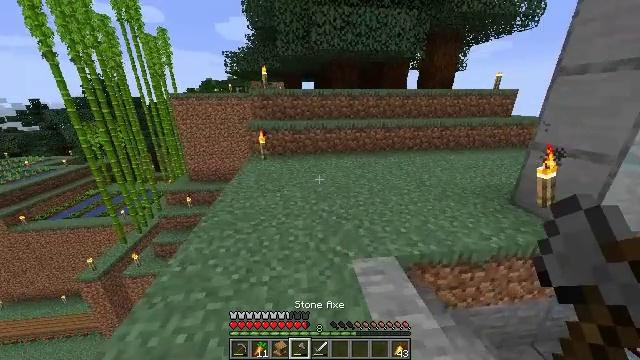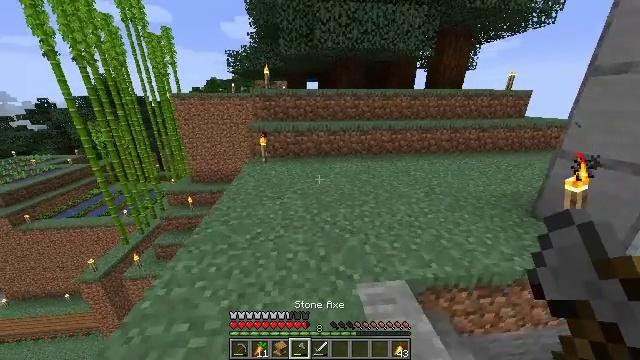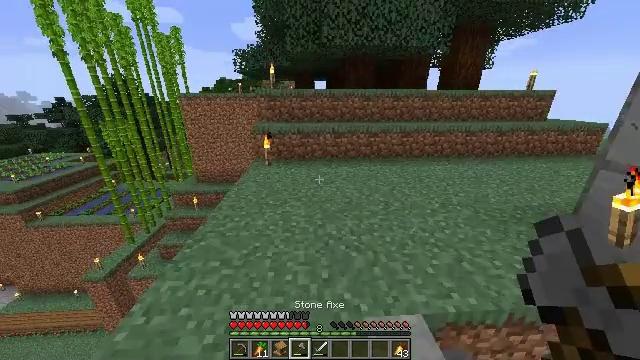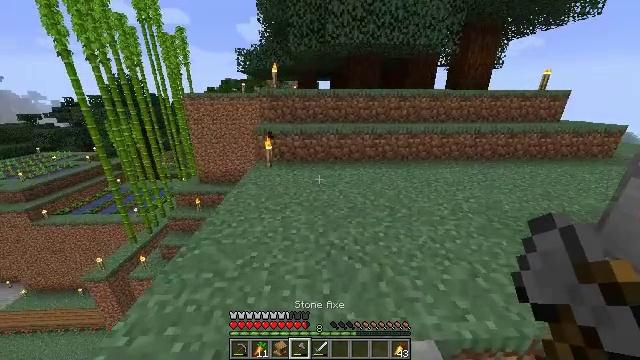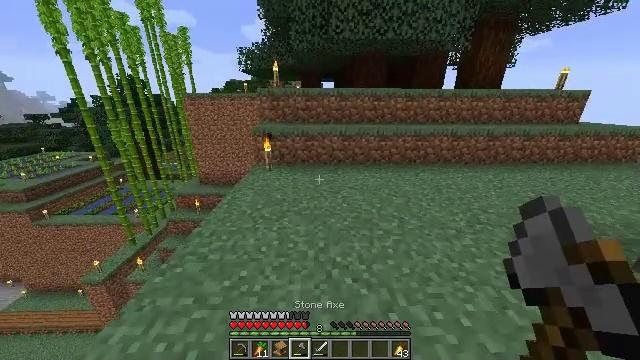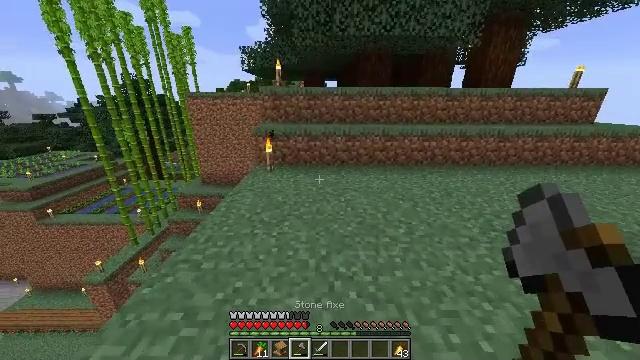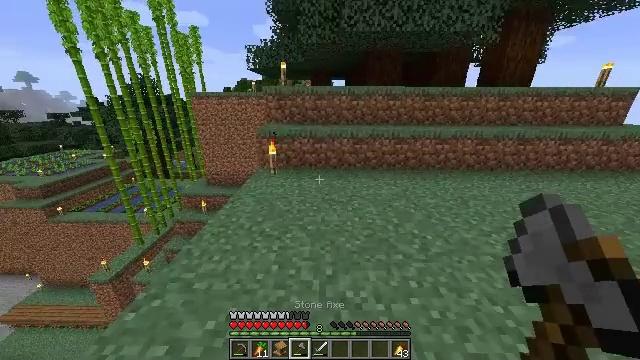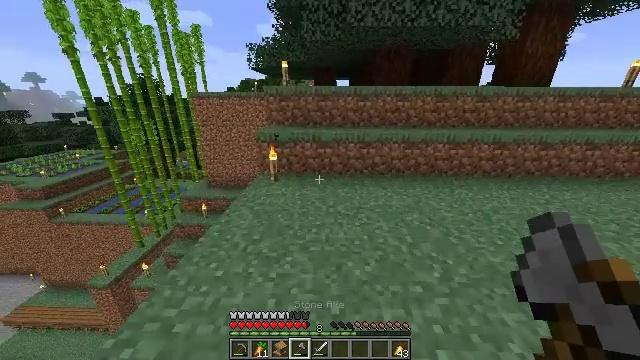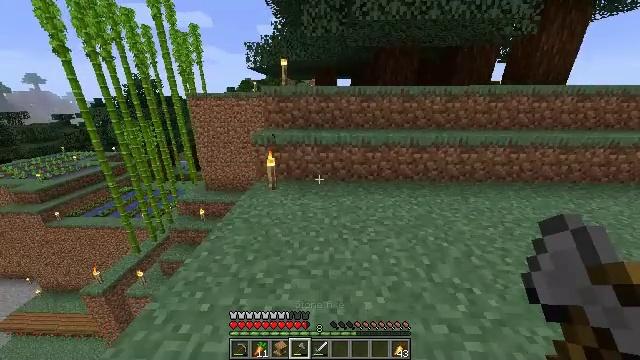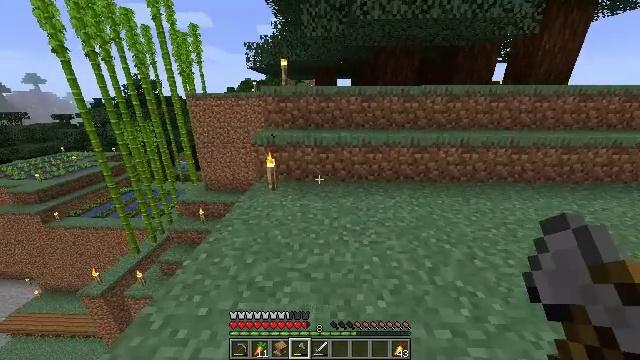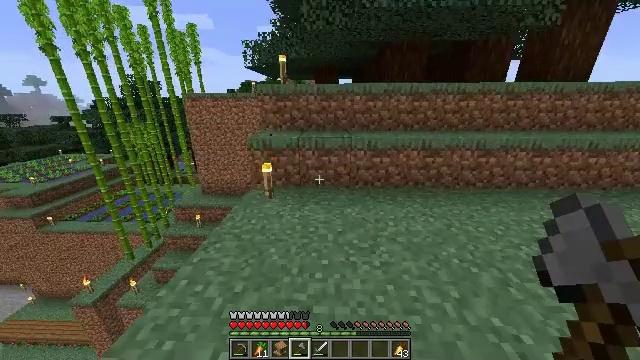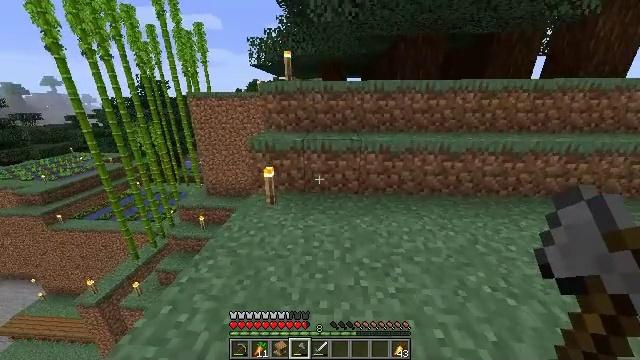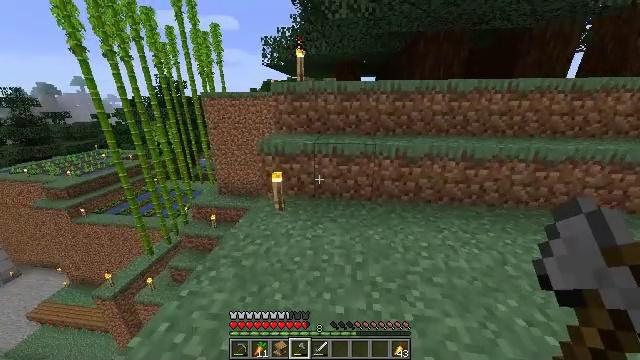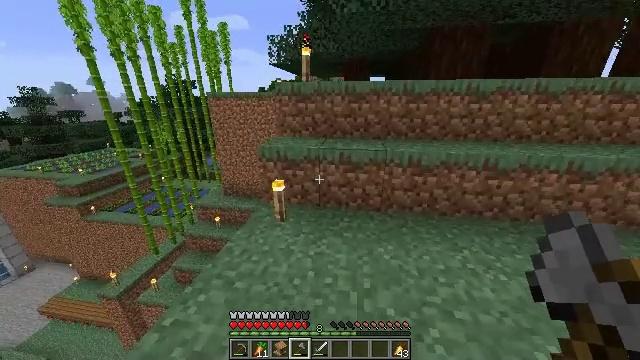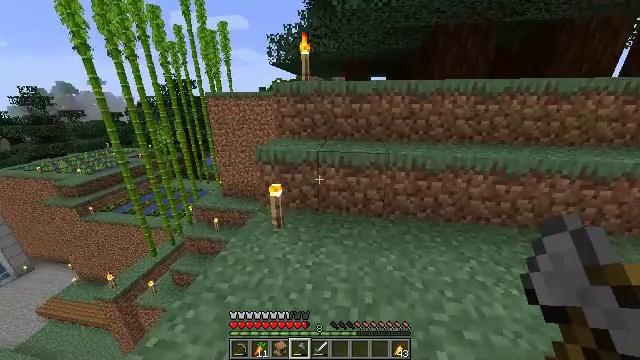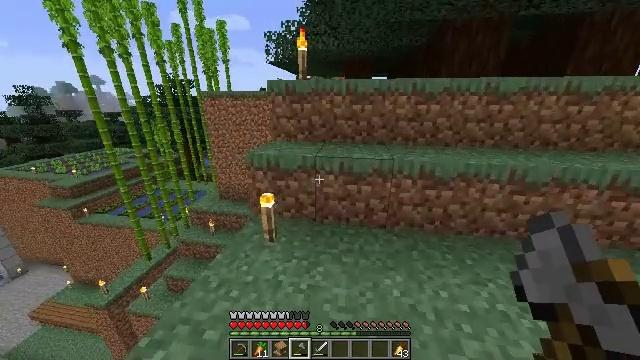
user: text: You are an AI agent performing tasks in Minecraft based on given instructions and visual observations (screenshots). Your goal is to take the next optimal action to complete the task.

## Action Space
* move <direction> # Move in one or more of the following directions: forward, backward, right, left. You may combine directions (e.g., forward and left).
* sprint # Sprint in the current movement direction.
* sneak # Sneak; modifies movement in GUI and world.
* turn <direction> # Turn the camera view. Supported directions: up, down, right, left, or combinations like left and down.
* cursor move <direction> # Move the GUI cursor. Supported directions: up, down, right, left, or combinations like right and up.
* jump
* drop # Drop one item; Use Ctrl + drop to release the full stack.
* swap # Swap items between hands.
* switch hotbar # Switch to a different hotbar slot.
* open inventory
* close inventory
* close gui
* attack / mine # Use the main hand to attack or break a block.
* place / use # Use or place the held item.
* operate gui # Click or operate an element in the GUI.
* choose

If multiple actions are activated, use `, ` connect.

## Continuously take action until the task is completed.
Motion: motion action
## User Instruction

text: Collect some bamboo.
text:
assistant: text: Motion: move forward, sprint, turn left
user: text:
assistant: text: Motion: move forward, turn left
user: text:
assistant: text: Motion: move forward, turn left
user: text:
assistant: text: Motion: move forward
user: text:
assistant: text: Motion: move forward
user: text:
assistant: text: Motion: move forward, turn left
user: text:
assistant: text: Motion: move forward
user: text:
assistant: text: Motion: move forward
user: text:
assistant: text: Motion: move forward
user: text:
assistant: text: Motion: move forward
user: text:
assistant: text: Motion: move forward, turn left
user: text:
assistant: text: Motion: move forward, turn left
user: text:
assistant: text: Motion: move forward, turn left
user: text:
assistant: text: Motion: move forward
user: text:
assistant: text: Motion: move forward
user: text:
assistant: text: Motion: move forward
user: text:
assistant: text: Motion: move forward
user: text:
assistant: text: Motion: move forward, turn left
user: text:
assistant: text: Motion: move forward, turn left and down
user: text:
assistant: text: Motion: move forward, turn left and down
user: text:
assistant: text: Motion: move forward, turn left and down
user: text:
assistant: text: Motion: move forward, turn left and down
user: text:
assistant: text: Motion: move forward, turn left and down
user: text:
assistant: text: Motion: turn left and down
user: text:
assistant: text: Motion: turn left and down
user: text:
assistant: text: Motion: turn left and down
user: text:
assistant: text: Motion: turn left and down
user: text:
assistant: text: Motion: move forward, turn down
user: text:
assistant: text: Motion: move forward
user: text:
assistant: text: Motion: move forward, turn down